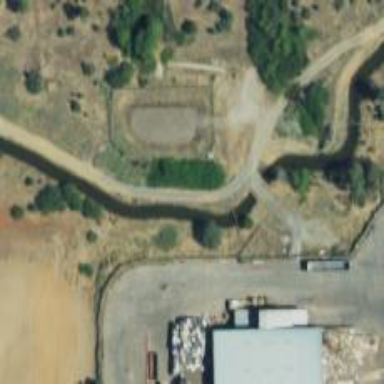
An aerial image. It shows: Culvert underpass for canal.